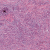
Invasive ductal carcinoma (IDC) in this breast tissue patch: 1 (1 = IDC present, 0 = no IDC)